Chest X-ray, AP view. Patient: 76 years old, sex M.
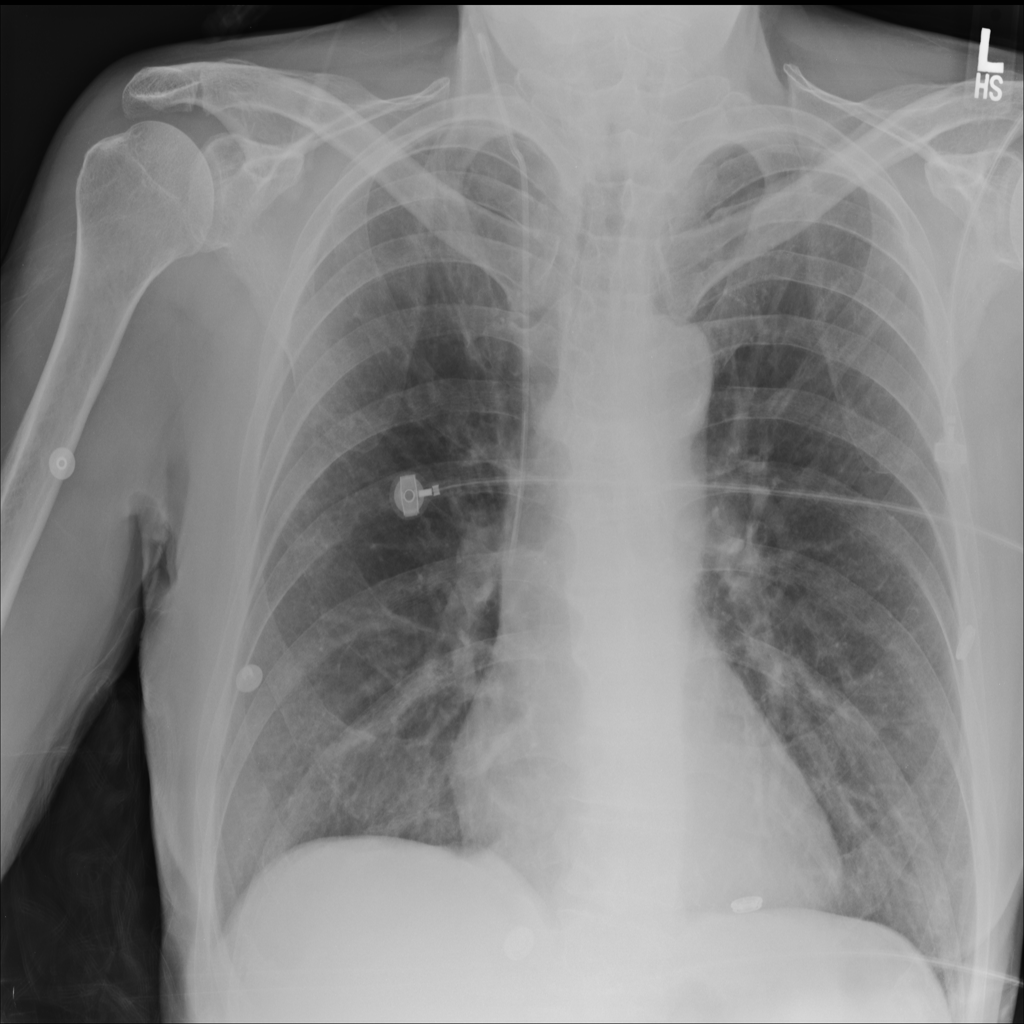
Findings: No Finding